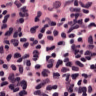
Metastatic tissue present: no